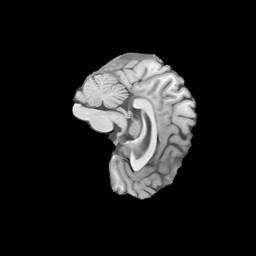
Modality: T1w
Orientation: sagittal